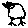
Label: bird